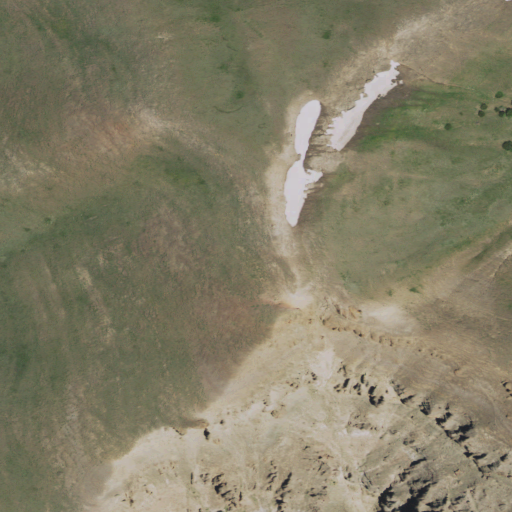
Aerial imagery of mountain in Wyoming named Jim Mountain containing shrub, grassland, and barren land